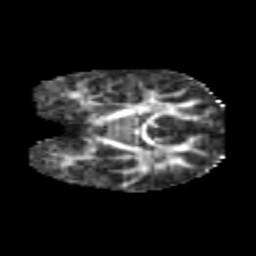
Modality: FA
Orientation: coronal
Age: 6
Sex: female
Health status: healthy